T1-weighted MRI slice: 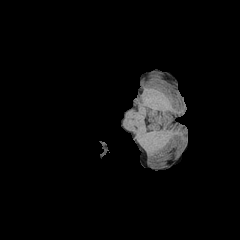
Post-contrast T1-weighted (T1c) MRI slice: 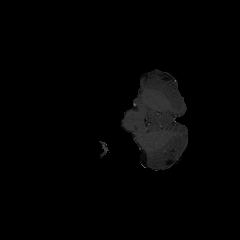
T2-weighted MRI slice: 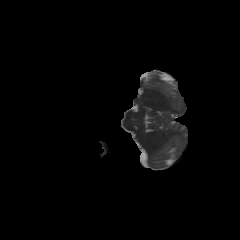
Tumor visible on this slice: no